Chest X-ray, PA view. Patient: 49 years old, sex M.
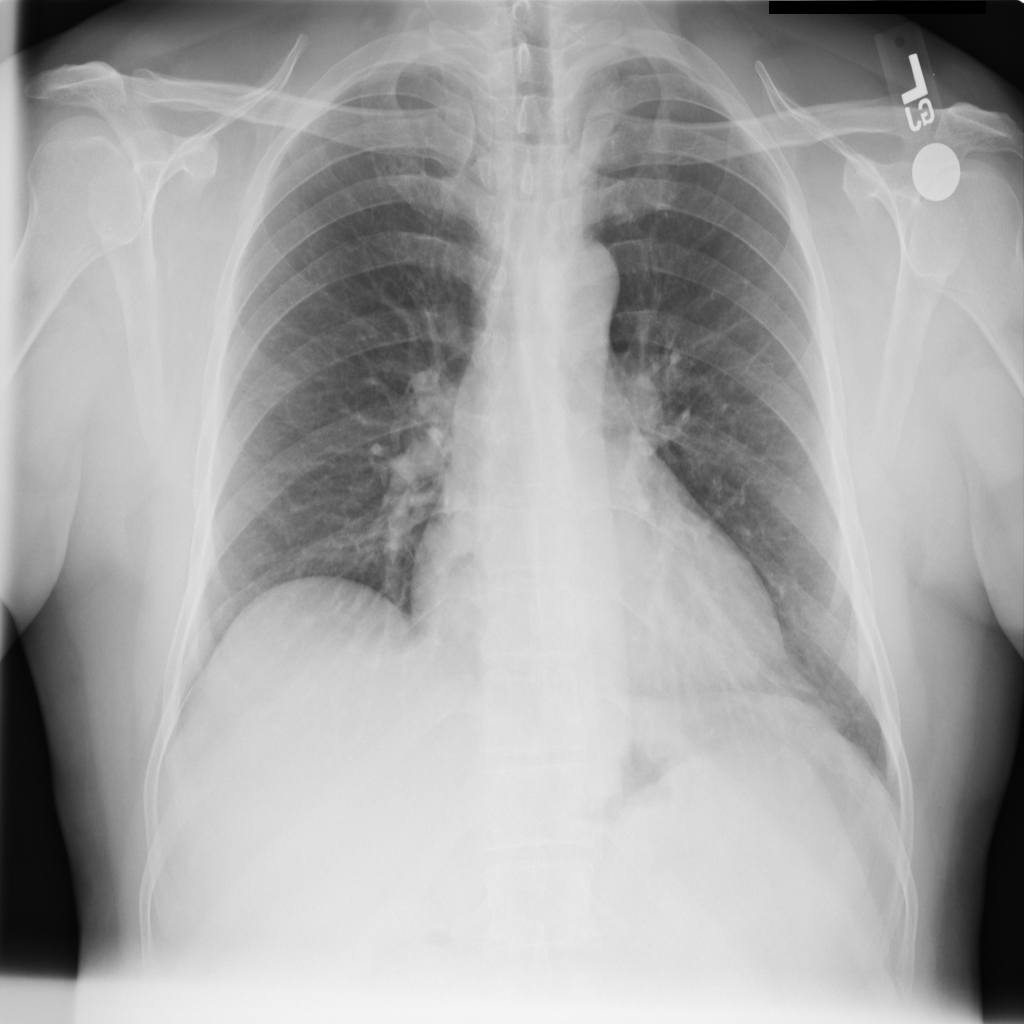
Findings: No Finding